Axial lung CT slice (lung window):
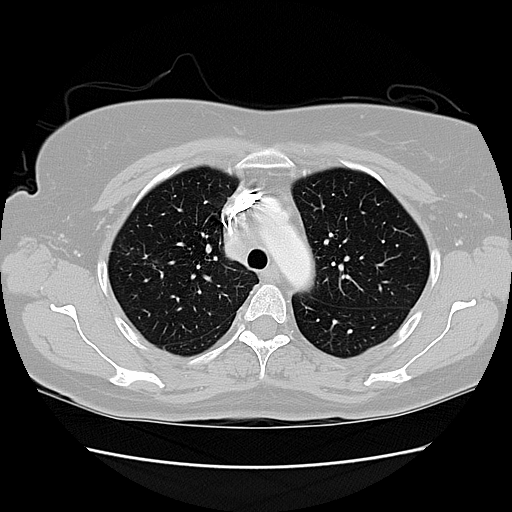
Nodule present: no